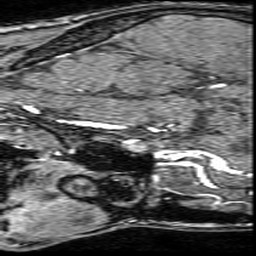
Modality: angio
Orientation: sagittal
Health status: ill
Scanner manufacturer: philips
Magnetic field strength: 3 T
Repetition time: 0.01859 s
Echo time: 0.00346 s